Aerial crown-view tile of a tropical tree (Barro Colorado Island, Panama), acquired 20240611:
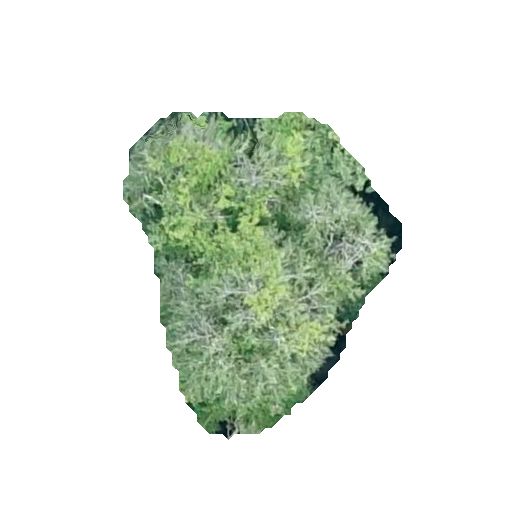
Species: Quararibea stenophylla
GBIF accepted scientific name: Quararibea stenophylla
Crown area: 96.416 m²